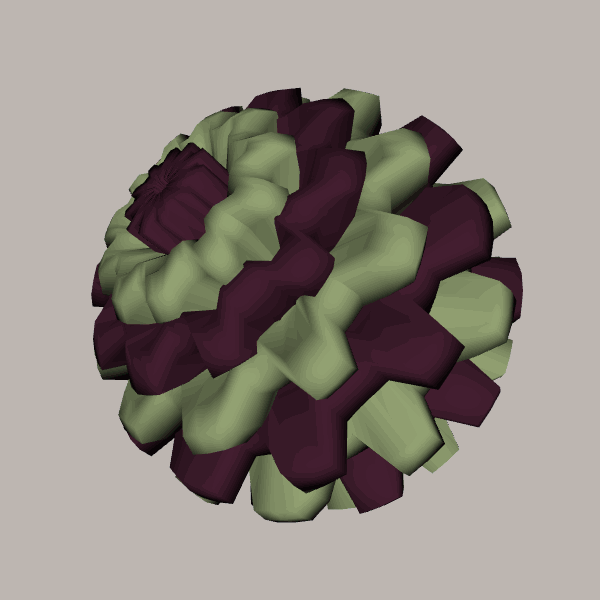
Background: light